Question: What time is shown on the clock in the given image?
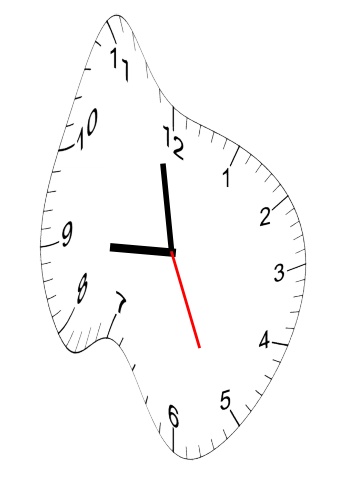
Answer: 08:58:26